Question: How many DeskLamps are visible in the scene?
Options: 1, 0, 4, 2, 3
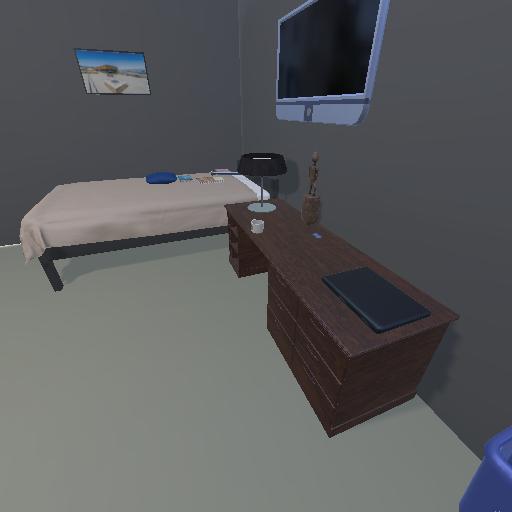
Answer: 1